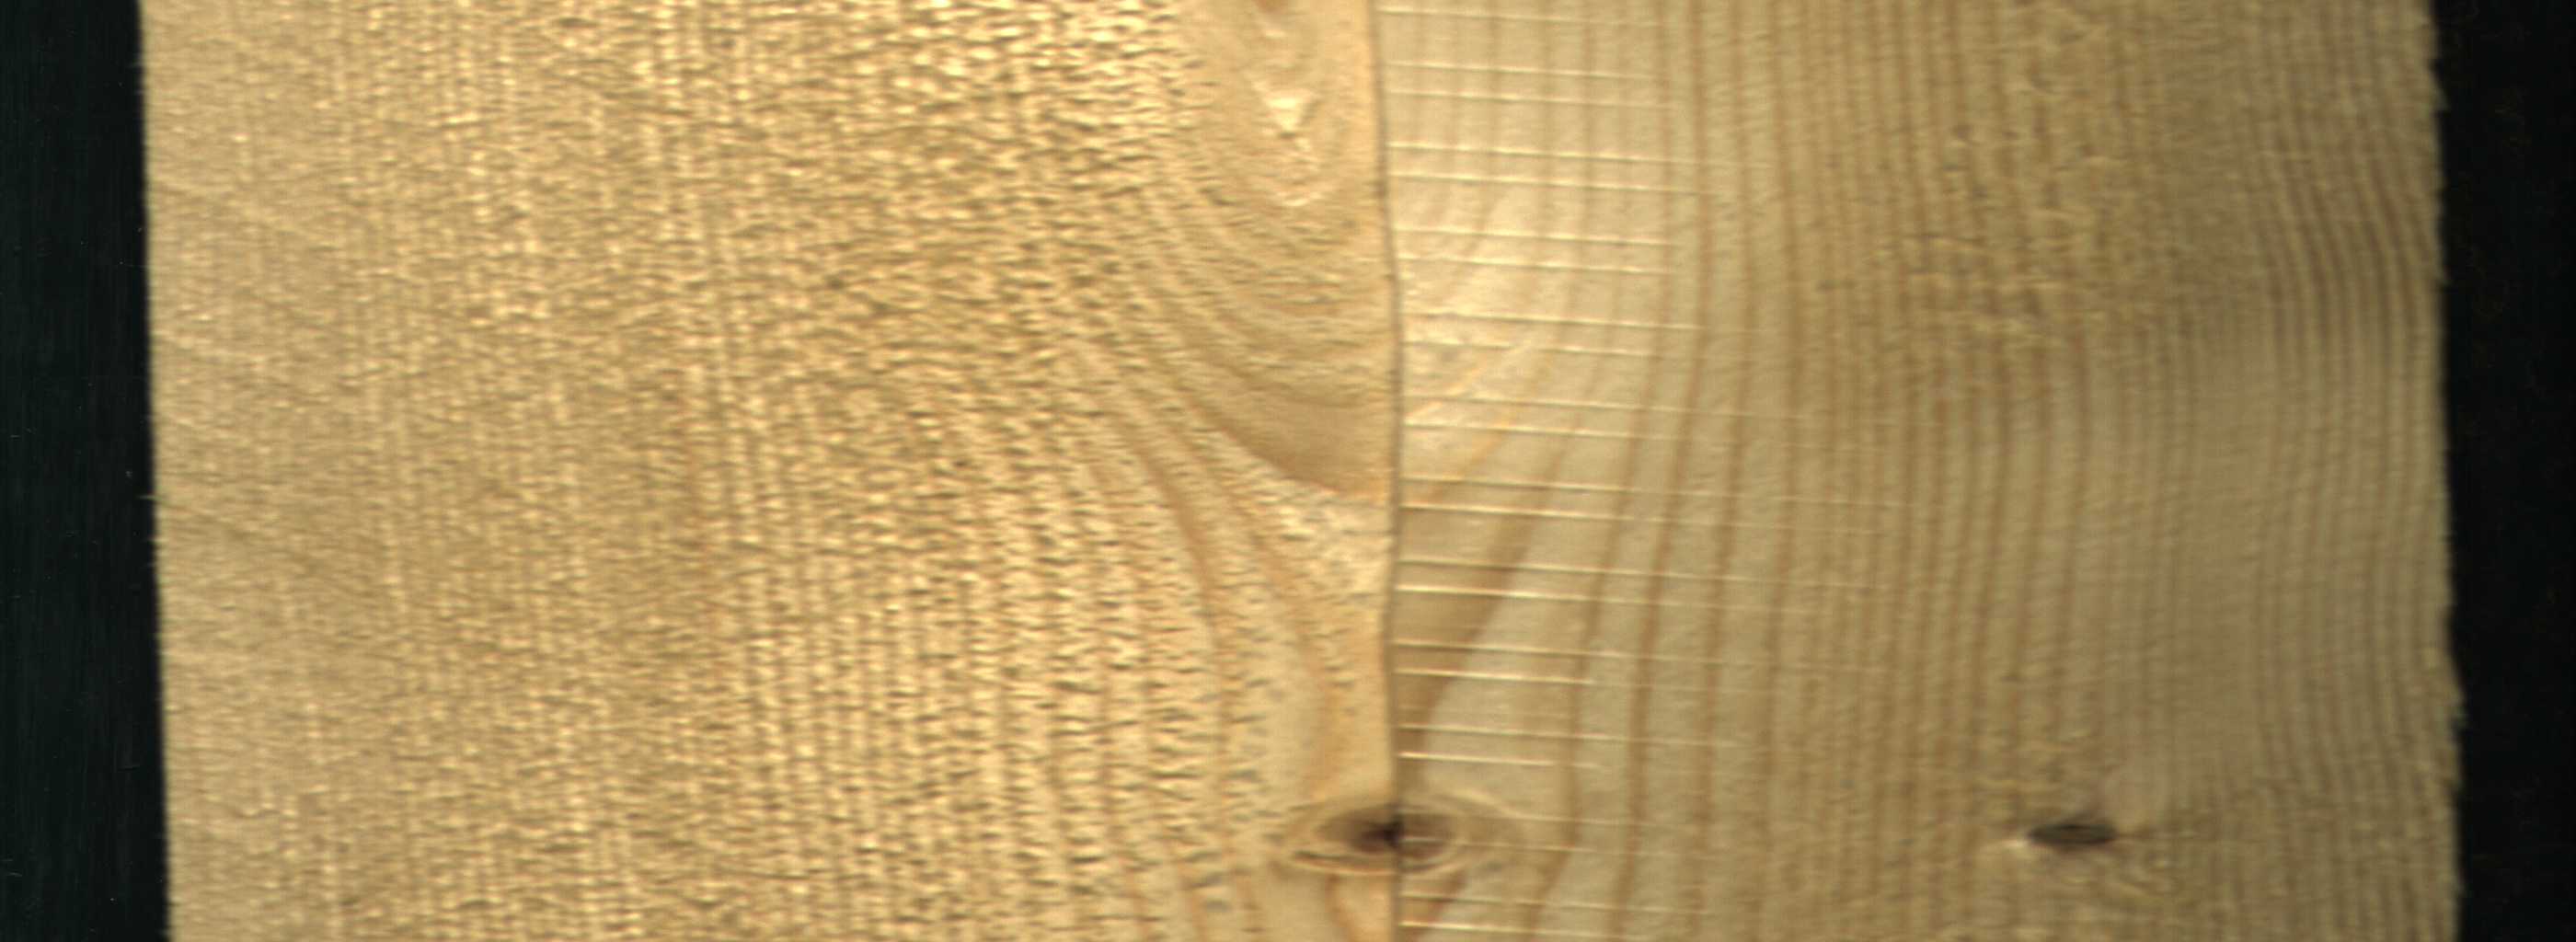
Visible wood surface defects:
Dead_Knot
Live_Knot